Question: I need to assign '.dropdown .has-panel ul .dd-panel:nth-child(2)' different 'top:x' values but it seems my nth-child is not working correct as i may be doing something wrong.
fiddle sample <URL>
I need to align 'Level 3/ Grand Child' menus at top of the container like 'level 2 /Child' menus so that respective level3 me menus always show at top.

i added following css
'''
/* has set top: -64px; manually so that Parent One > Child Menu> Grand Child align to top*/
.dropdown ul ul .dd-panel {
background: none repeat scroll 0 0 red;
border-left: 0px solid #30a784;
border-right: 0px solid #008438;
bottom: 0;
display: none;
font-size: 11px;
height: 100%;
left: 175px;
line-height: 15px;
min-height: 100px;
padding: 10px;
position: absolute;
text-align: justify;
top: -64px;
width: 400px;
}
.dropdown .has-panel ul .dd-panel:nth-child(2)
{
top: -64px;
background-color:green;
}
.dropdown .has-panel ul .dd-panel:nth-child(4)
{
top: -164px;
background-color:yellow !important;
}
'''
My simple question is i always want Image & Text related to level 2 or level 3 menus to show up as top, i tried so many thing but nothing is working finally if thought of working with nth-child but i am not abel to get it right may be mixed up elements.
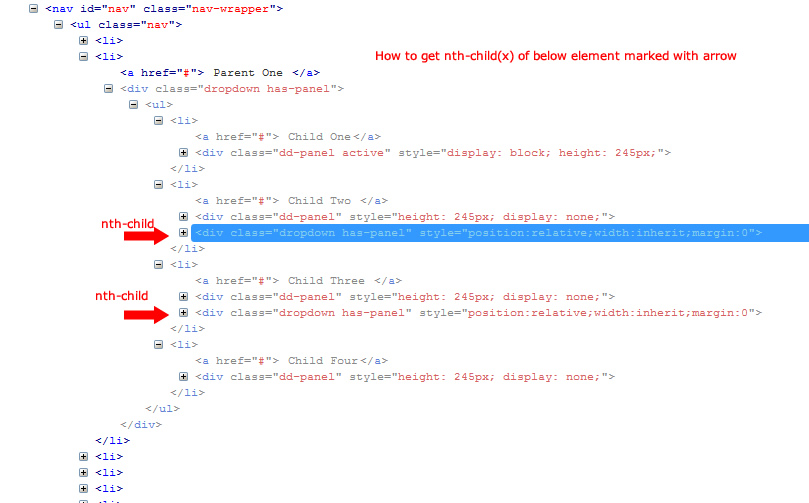
Answer: Based on your Image you have added in your question, I am going to give the solution. Update your CSS like below.
'''
ul.nav > li > .dropdown.has-panel li:nth-child(3) > .dropdown.has-panel .dd-panel
{
margin-top: -90px;
background-color:green !important;
}
'''
<URL>